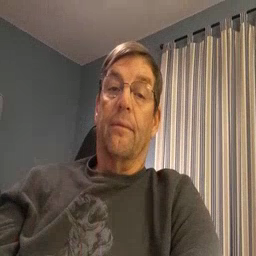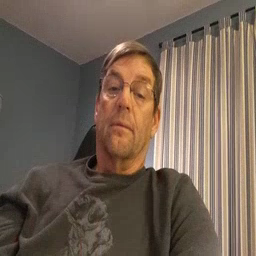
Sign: give